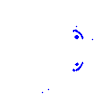
Particle: proton